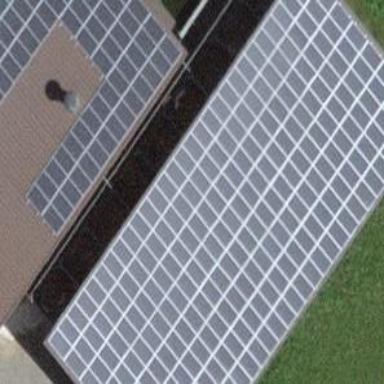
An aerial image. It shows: Solar power generator with photovoltaic panels.